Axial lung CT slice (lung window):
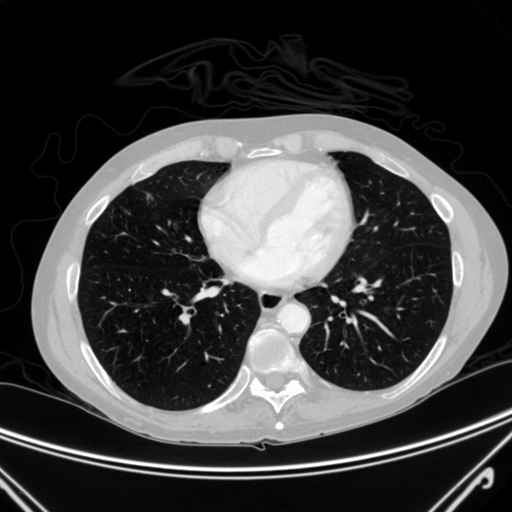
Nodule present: no